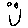
Label: smiley face